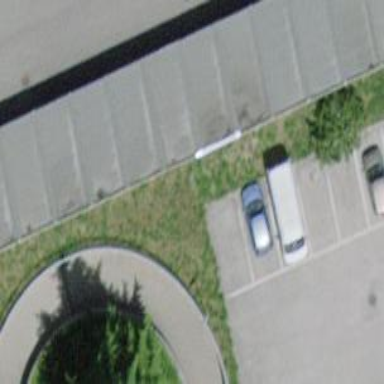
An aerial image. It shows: Group of garages.